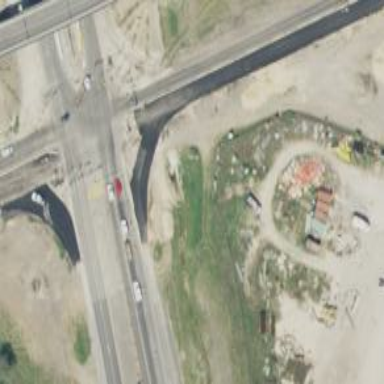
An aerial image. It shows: Trunk link road with asphalt surface.